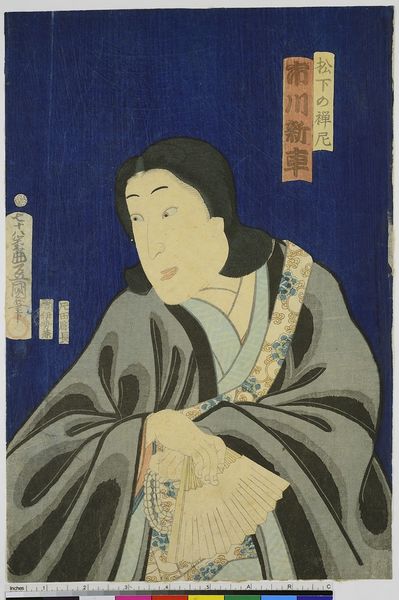
Titel: Der Schauspieler Ichikawa Shinsha als Matsushita no Zenni
Künstler: Utagawa Kunisada
Standort: Hamburg
Institution: Museum für Kunst und Gewerbe Hamburg
Schlagwörter: theater, holzschnitt, druckgraphik, druckgrafik, zeit, schauspieler, farbholzschnitt, schauspielerin, kabuki, edo, reproduktionen, druckerzeugnisse, fächer, theateraufführung, ukiyo